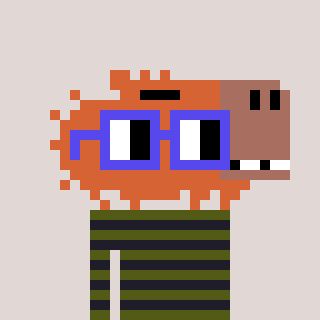
a pixel art character with square blue glasses, a capybara-shaped head and a grayscale-colored body on a warm background